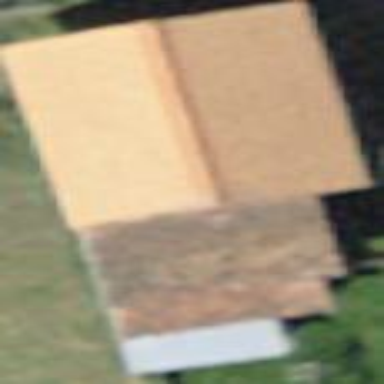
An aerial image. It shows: Building.